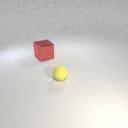
small yellow rubber sphere to the right of large red metal cube